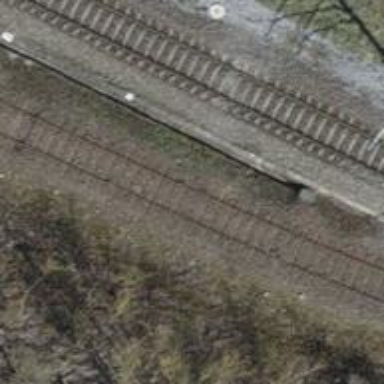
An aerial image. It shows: Disused railway spur with single track.